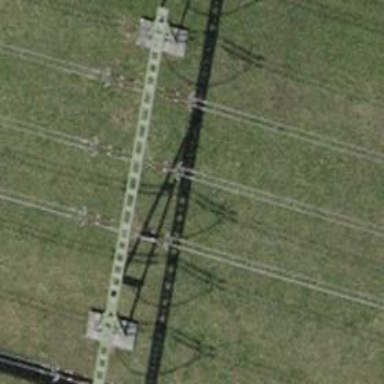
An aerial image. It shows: Insulator used in power equipment.